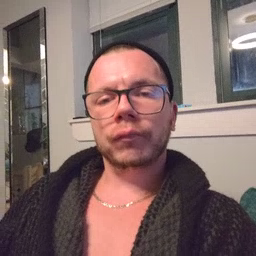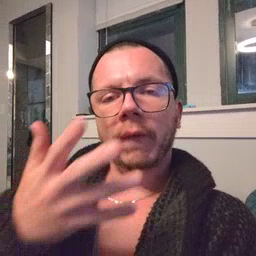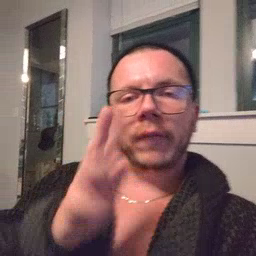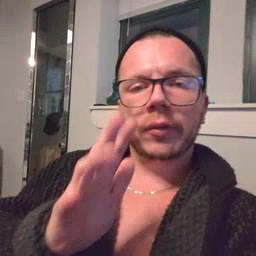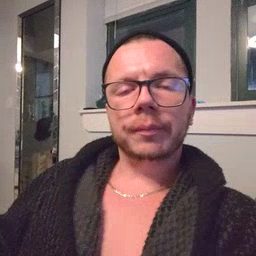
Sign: finish